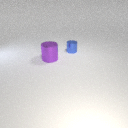
small blue metal cylinder behind large purple metal cylinder